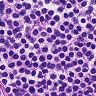
Metastatic tissue present: no